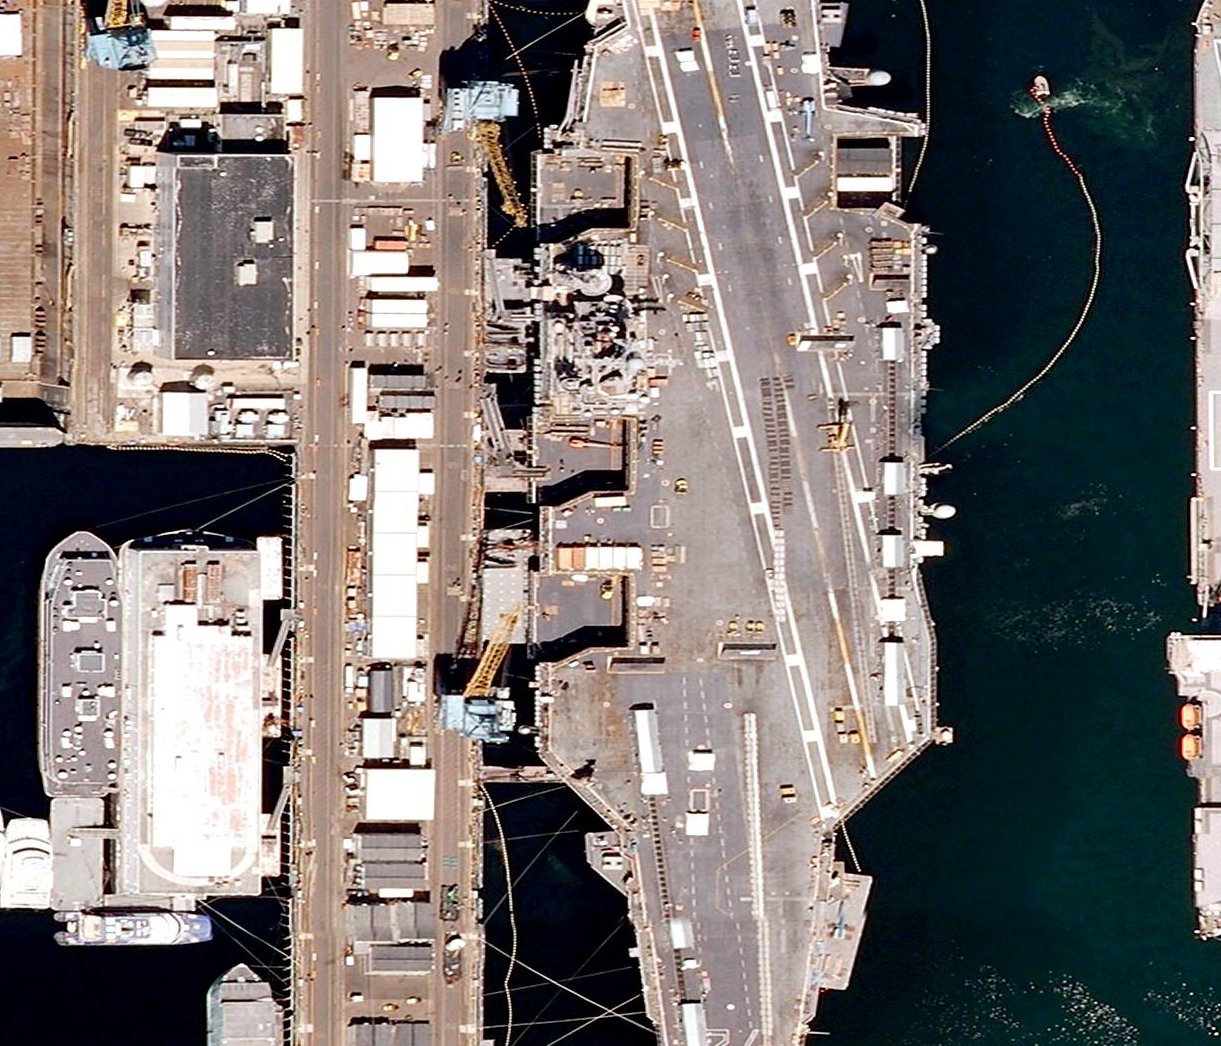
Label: aircraft_carrier